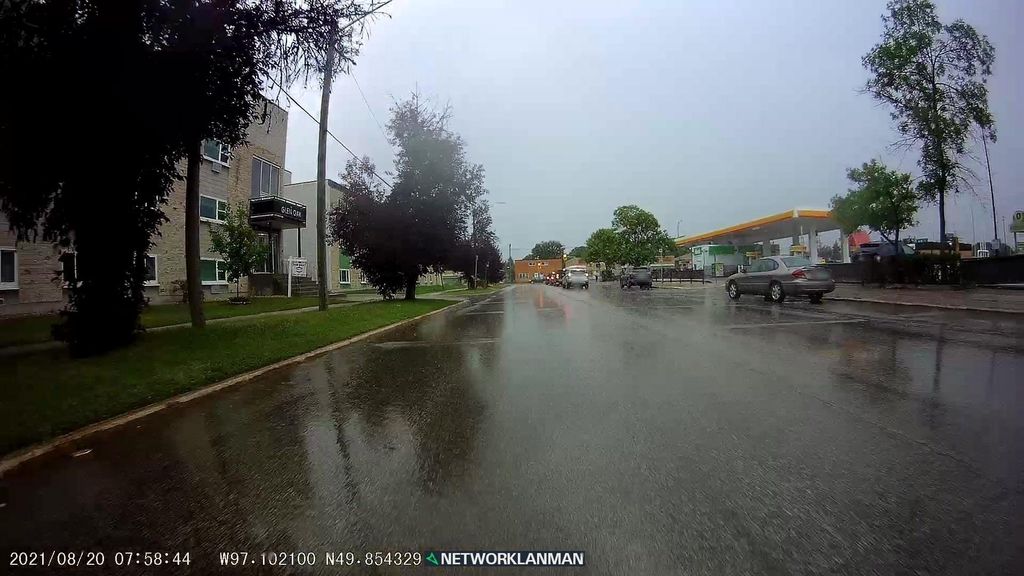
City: winnipeg